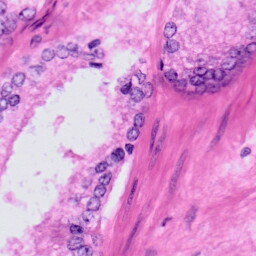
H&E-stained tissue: Prostate